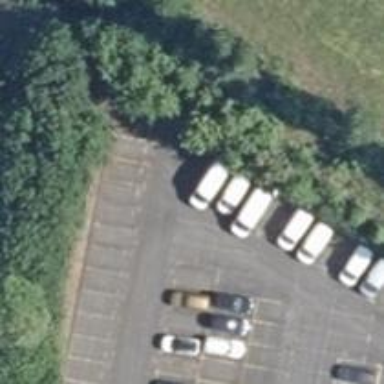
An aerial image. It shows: Parking aisle designated as service road.